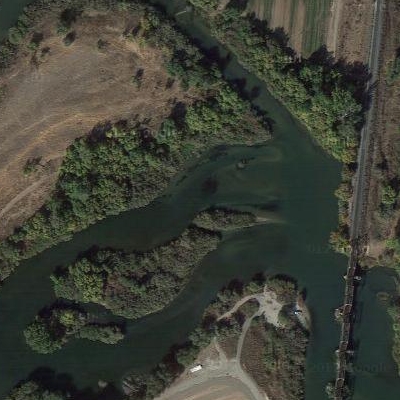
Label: dRiverLake